Question: Given:
A texture
How do I give the photograph the texture?
To be specific, I want the following steps:
1. Tile the texture. From here, I have: convert -size 1056x576 tile:Castillo_001.gif Castillo_tiled.gif
2. Invert the result.
3. Do a composite with the photograph equivalent to the "Color Dodge" blending mode in Photoshop.
Any clues for MiniMagick? Or any clue for the answer in ImageMagick?
Thanks a bunch.
ImageMagick:
'''
convert IMG_1970.JPG \( -size 2816x1584 tile:background.png -negate \) -compose ColorDodge -composite out.jpg
'''
Full answer:
'''
# I just negatived the background already
img = MiniMagick::Image.open(File.join('IMG_1970.JPG'))
background = MiniMagick::Image.open(File.join('background_negative.png'))
background.combine_options do |c|
c.size "#{img['width']}x#{img['height']}"
c.tile background.path
end
img = img.composite(background) do |c|
c.compose "ColorDodge"
end
'''
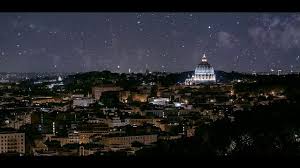
Answer: You are correct in creating the texture image with the 'tile:' format. Simply apply <URL> article.
'''
convert \( -size 1056x576 tile:Castillo_001.gif -negate \) source_image.jpg -compose Lighten -composite out_image.jpg
'''